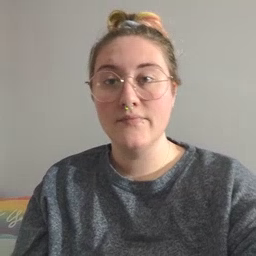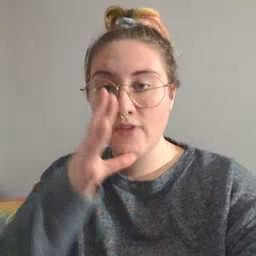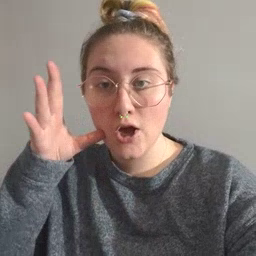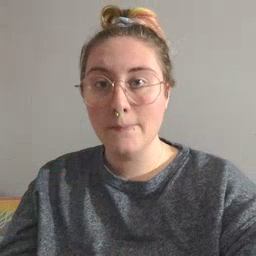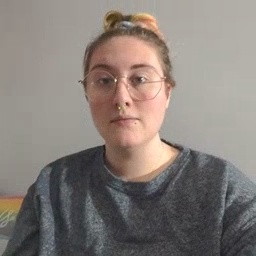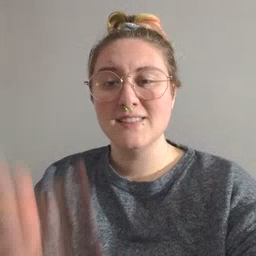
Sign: farm